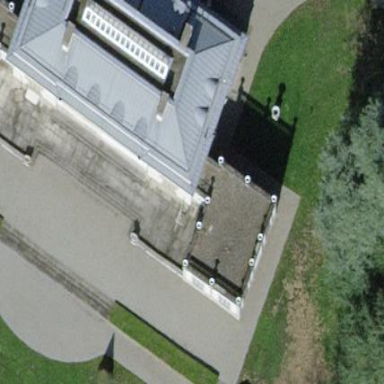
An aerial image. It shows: Stately castle with historic significance.